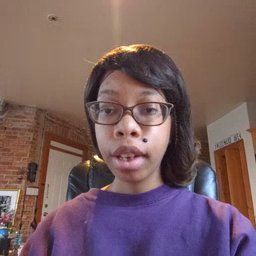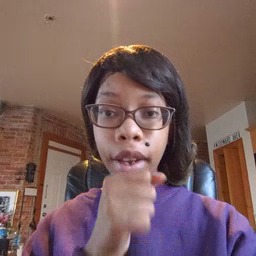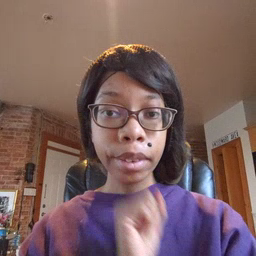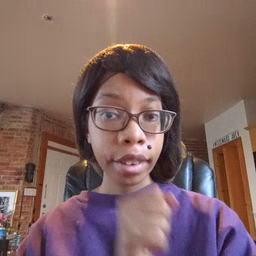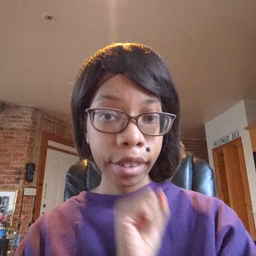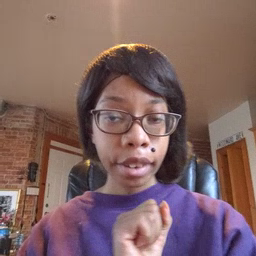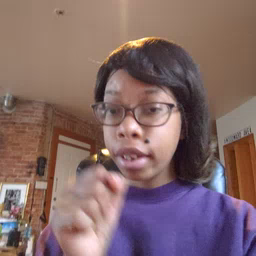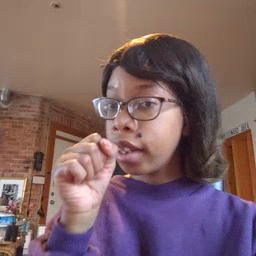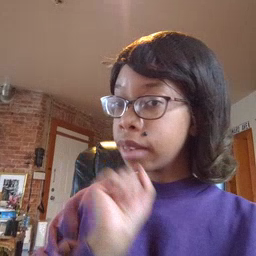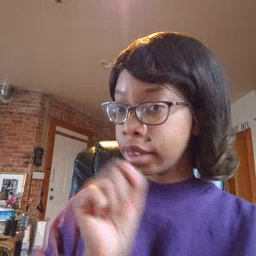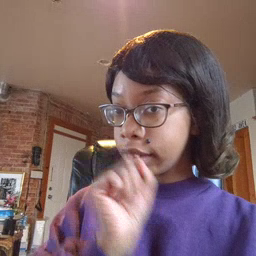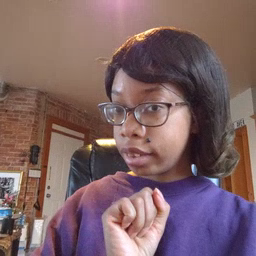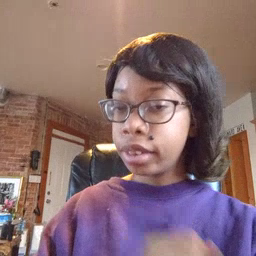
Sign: icecream